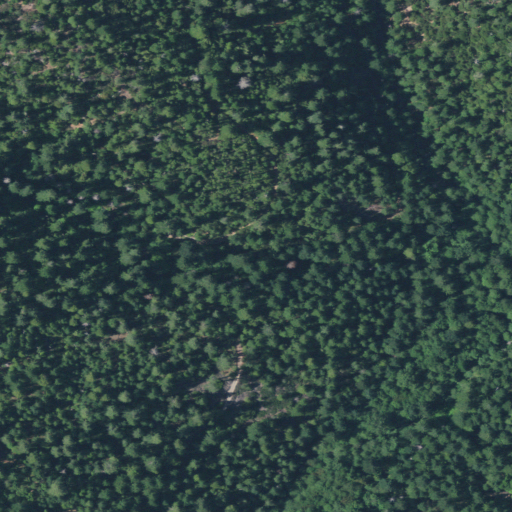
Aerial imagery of valley in Oregon named Deadman Gulch containing evergreen forest and grassland